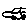
Label: car